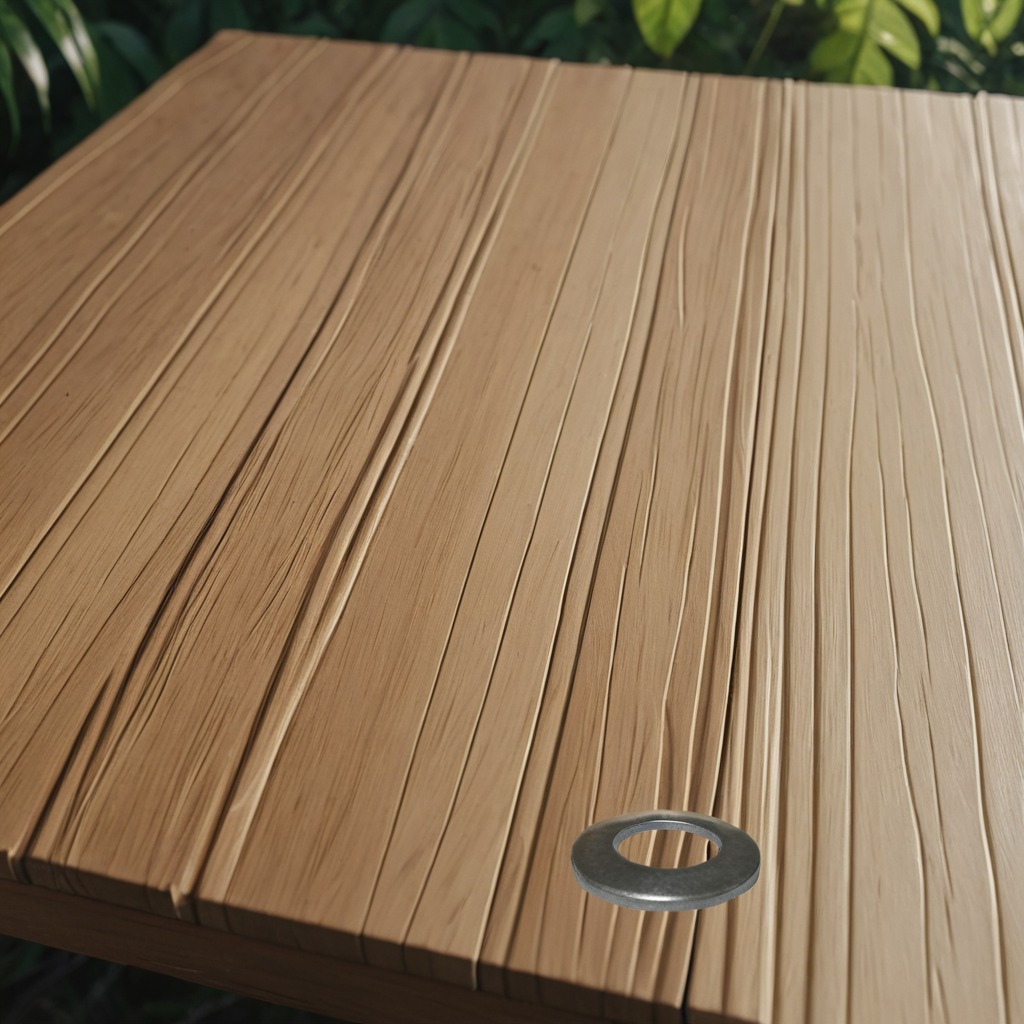
A flat metal washer lies on a wooden table inside a jungle field workshop tent.